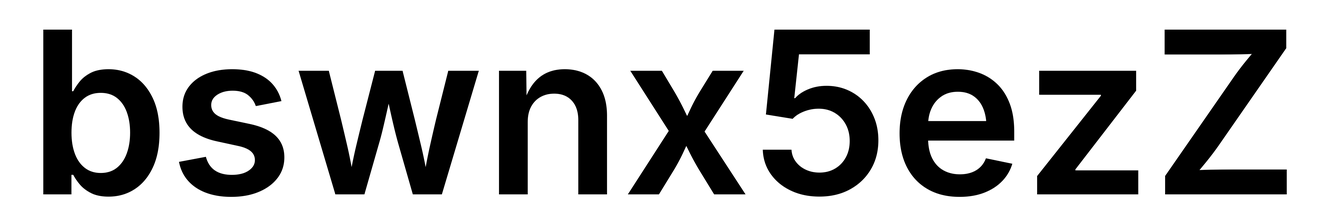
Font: Inter_SemiBold